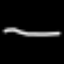
Label: line